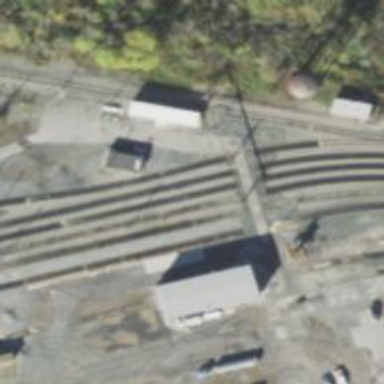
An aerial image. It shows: Railway yard used for servicing trains.